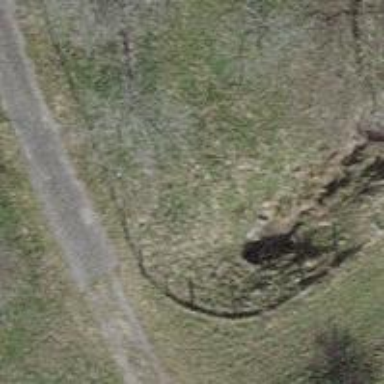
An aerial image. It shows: Culvert tunnel.